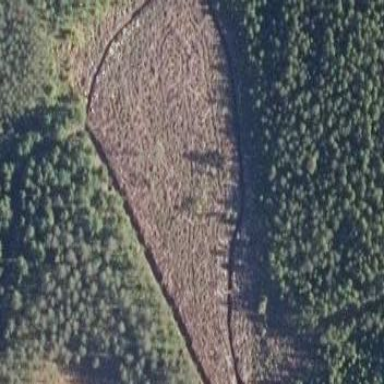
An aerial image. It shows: Clearcut man-made area surrounded by scrub vegetation.